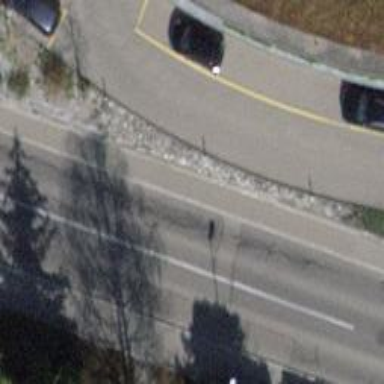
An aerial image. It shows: Tertiary road with asphalt surface.